Field crop: maize
Growth stage: 2
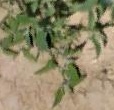
Species: atriplex